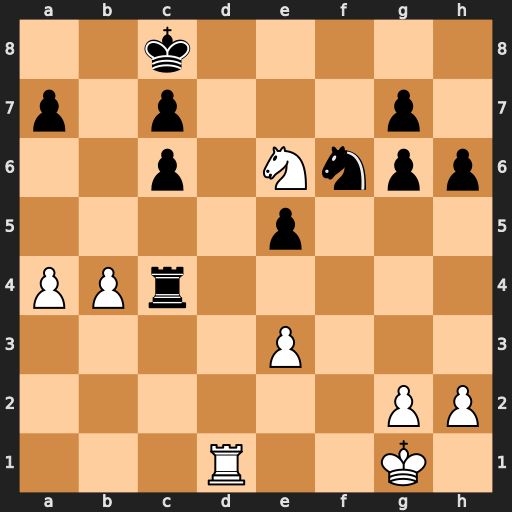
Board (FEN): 2k5/p1p3p1/2p1Nnpp/4p3/PPr5/4P3/6PP/3R2K1
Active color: w
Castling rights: -
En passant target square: -
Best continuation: Rd8+ Kb7 Nc5+ Rxc5 bxc5